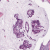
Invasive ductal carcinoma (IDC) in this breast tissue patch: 1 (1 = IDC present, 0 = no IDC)